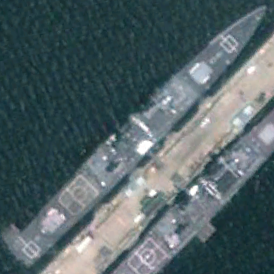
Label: cruiser